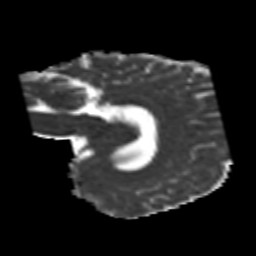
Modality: MD
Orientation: sagittal
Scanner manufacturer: siemens
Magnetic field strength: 3 T
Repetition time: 6.8 s
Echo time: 0.093 s